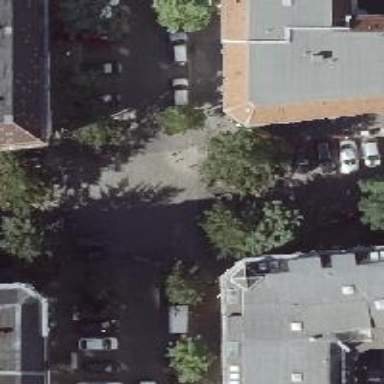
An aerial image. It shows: Living street with separate sidewalks. Parking is available on the street side.